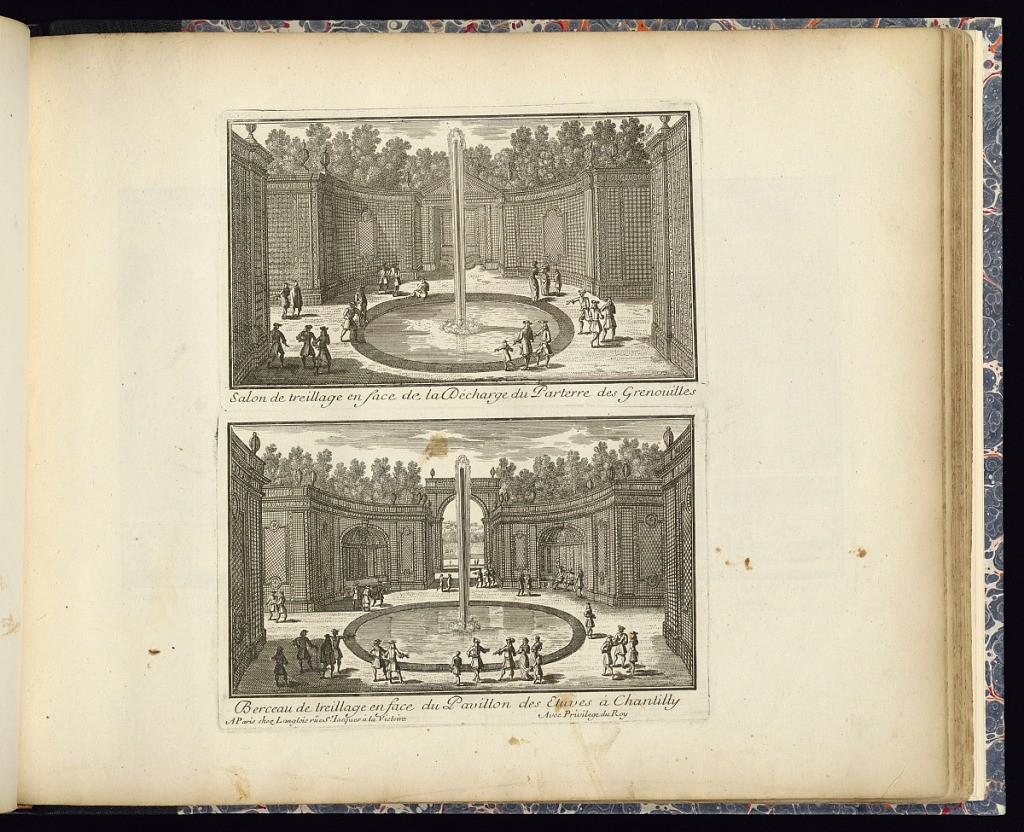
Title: Salon de treillage en face de la Décharge du Parterre des Grenoüilles (Upper Plate)
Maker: Adam Perelle, French, 1638 – 1695
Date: late 17th century
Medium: Etching on laid paper
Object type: Print
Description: Two plates printed one above the other. Views of fountains within circular basins with jets of water, framed by trellis/ lattice walls, arches, and niches with ornamental panels, and finials. Figures walking throughout paths. The plates are titled.